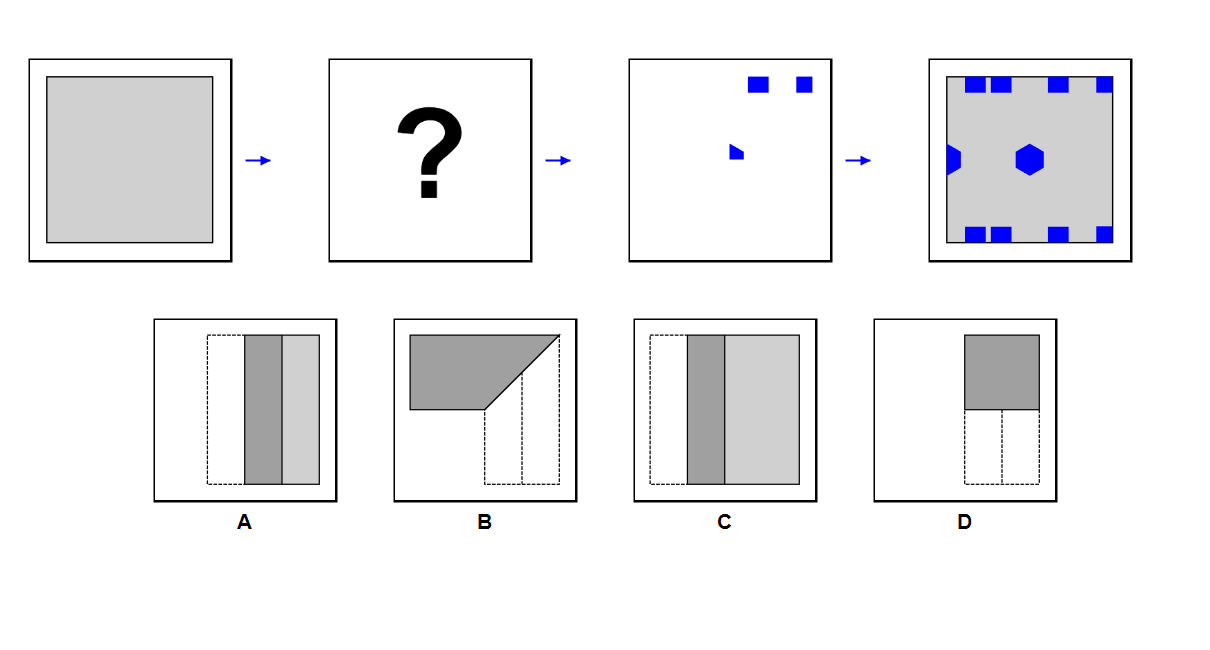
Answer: B